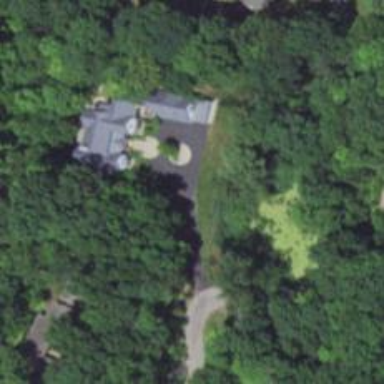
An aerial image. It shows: Driveway.